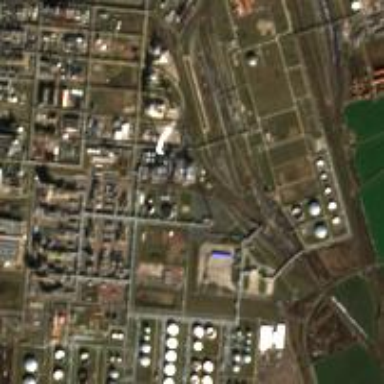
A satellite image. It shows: Industrial area with refinery works.